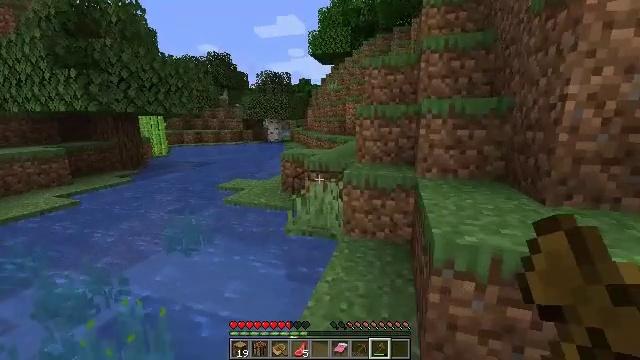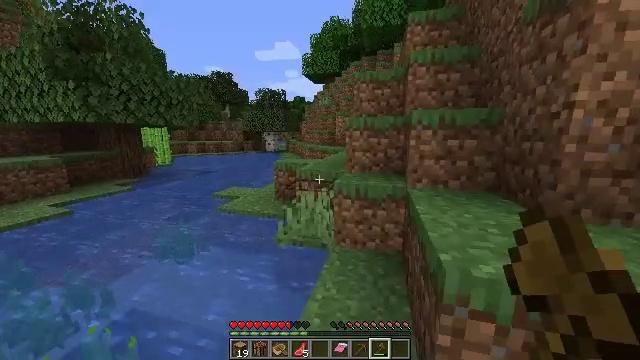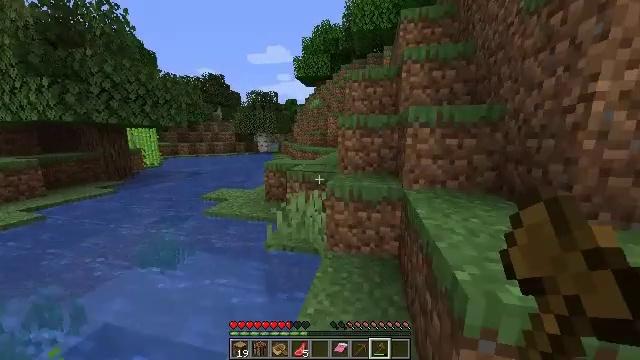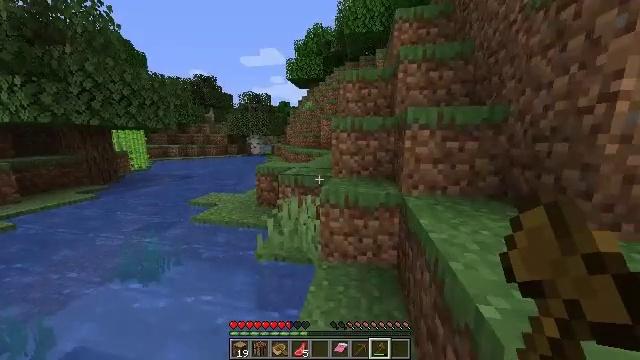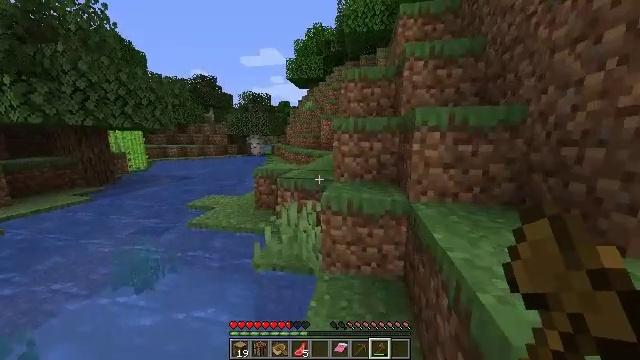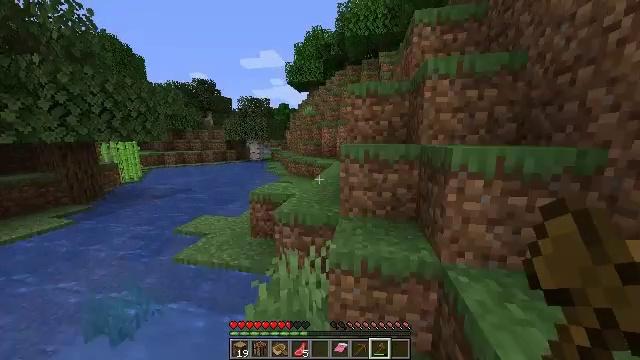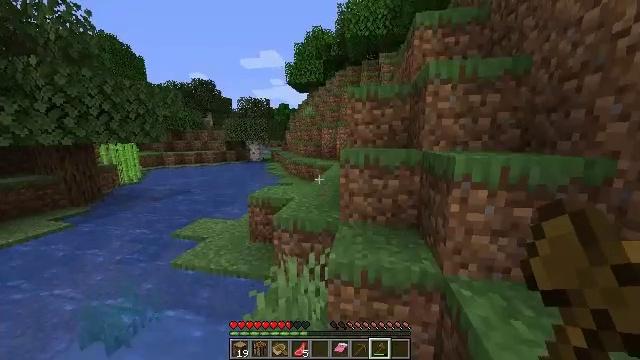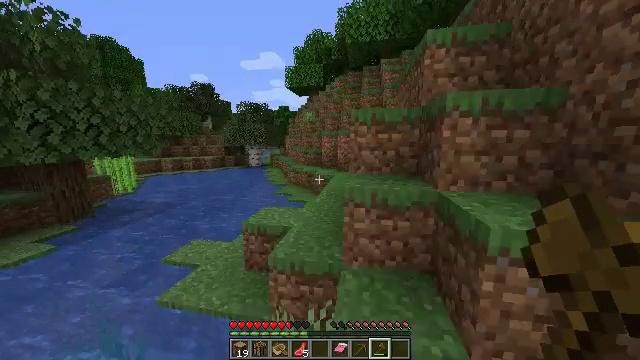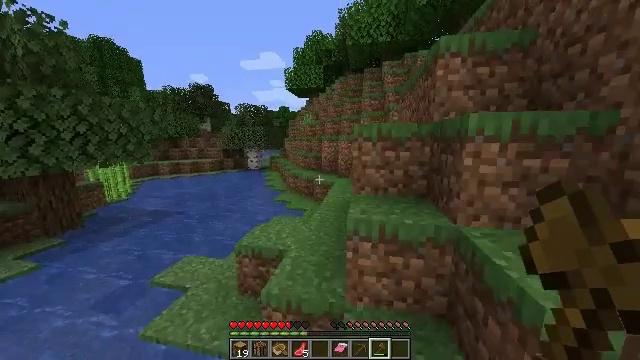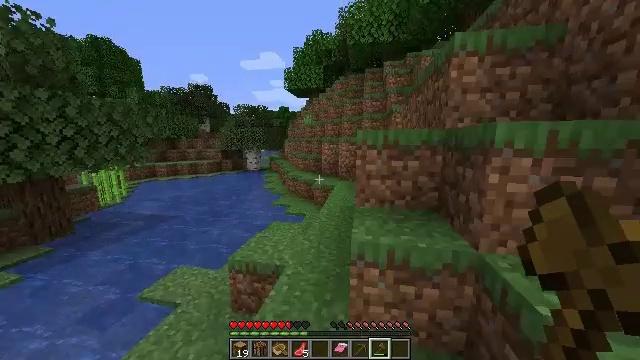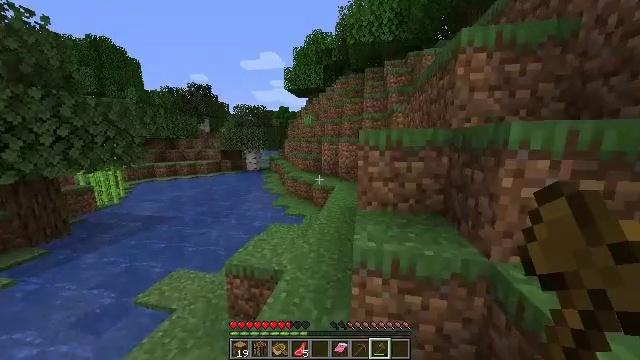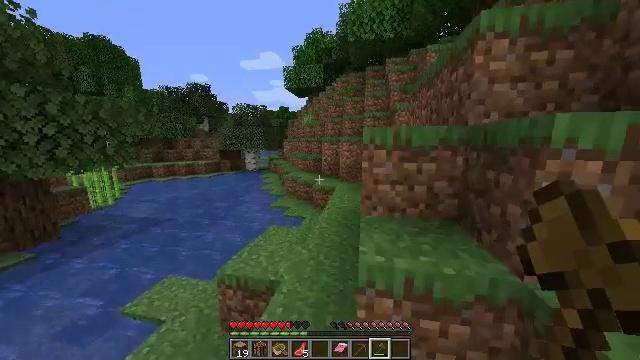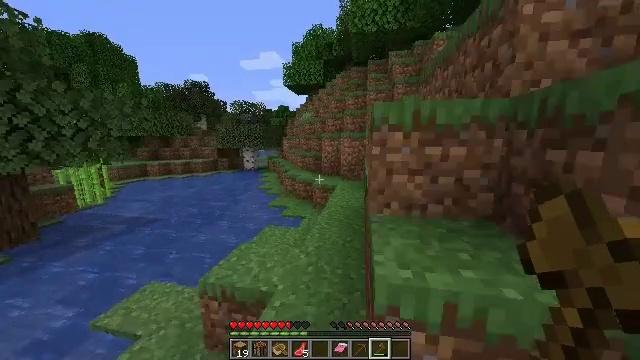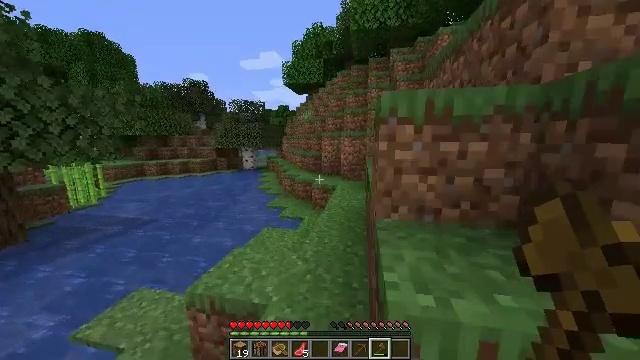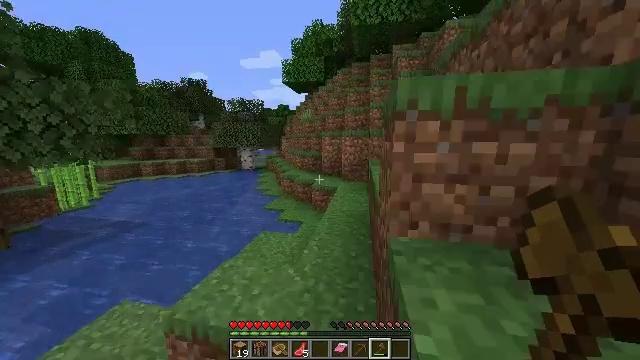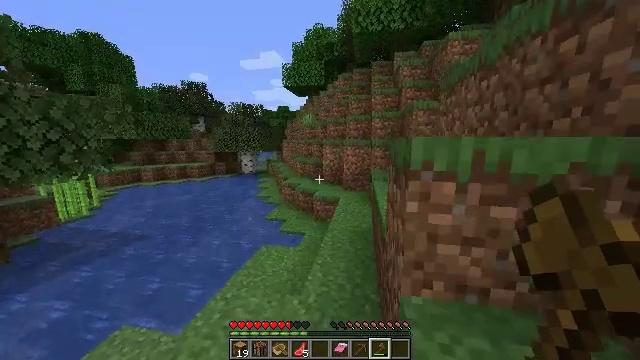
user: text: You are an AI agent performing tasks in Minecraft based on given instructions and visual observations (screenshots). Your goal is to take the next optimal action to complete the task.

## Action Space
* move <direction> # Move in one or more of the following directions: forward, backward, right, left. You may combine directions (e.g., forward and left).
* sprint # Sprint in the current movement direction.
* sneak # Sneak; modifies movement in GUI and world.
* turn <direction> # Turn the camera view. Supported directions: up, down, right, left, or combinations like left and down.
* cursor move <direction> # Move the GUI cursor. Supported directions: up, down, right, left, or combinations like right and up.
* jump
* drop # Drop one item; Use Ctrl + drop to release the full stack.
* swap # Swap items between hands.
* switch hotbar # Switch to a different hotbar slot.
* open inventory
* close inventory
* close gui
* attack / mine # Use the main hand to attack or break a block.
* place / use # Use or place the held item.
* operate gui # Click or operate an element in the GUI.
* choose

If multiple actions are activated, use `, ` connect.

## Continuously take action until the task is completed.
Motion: motion action
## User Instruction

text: Harvest grass block to clear the area.
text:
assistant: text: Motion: move forward, sprint, turn right and up
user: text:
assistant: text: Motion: move forward, sprint, turn right
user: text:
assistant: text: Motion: move forward, turn right
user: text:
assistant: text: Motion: move forward
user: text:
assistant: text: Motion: move forward, jump
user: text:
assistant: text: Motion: move forward, jump
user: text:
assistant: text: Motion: move forward, jump
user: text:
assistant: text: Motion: move forward, jump
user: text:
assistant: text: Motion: move forward, jump
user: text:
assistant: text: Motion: move forward, jump
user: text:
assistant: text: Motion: move forward, jump
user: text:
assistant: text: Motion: move forward, jump
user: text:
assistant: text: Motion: move forward, jump
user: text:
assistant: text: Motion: move forward, jump
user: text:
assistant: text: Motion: move forward, jump
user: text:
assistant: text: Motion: move forward, jump
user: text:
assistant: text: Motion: move forward, jump
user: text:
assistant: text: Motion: move forward
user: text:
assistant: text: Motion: move forward
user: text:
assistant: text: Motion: move forward
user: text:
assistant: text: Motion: move forward and move right
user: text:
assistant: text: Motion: move forward and move right
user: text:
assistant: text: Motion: move forward and move right
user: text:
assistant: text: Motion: move forward and move right
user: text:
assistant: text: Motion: move forward and move right, sprint
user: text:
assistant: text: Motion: move forward, sprint, turn left
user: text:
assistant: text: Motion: move forward, sprint, turn left
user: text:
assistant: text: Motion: move forward, sprint
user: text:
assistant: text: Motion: move forward, turn left
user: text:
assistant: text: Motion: move forward